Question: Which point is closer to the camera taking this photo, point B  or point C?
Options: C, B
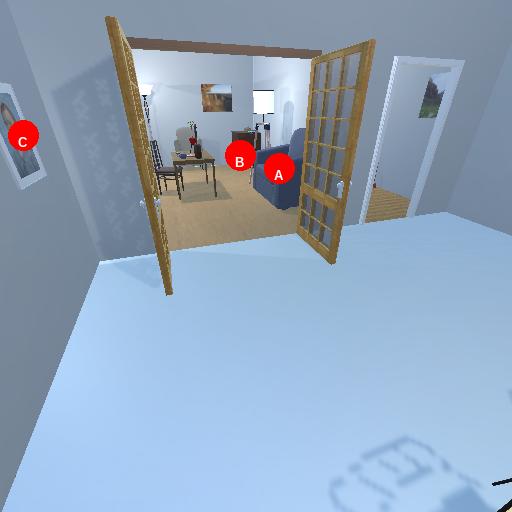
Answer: C